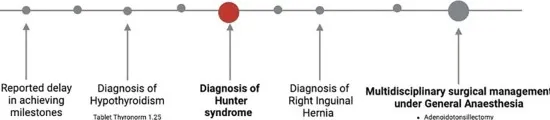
Timeline depicting the medical history of the patient.
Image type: chart (chart)